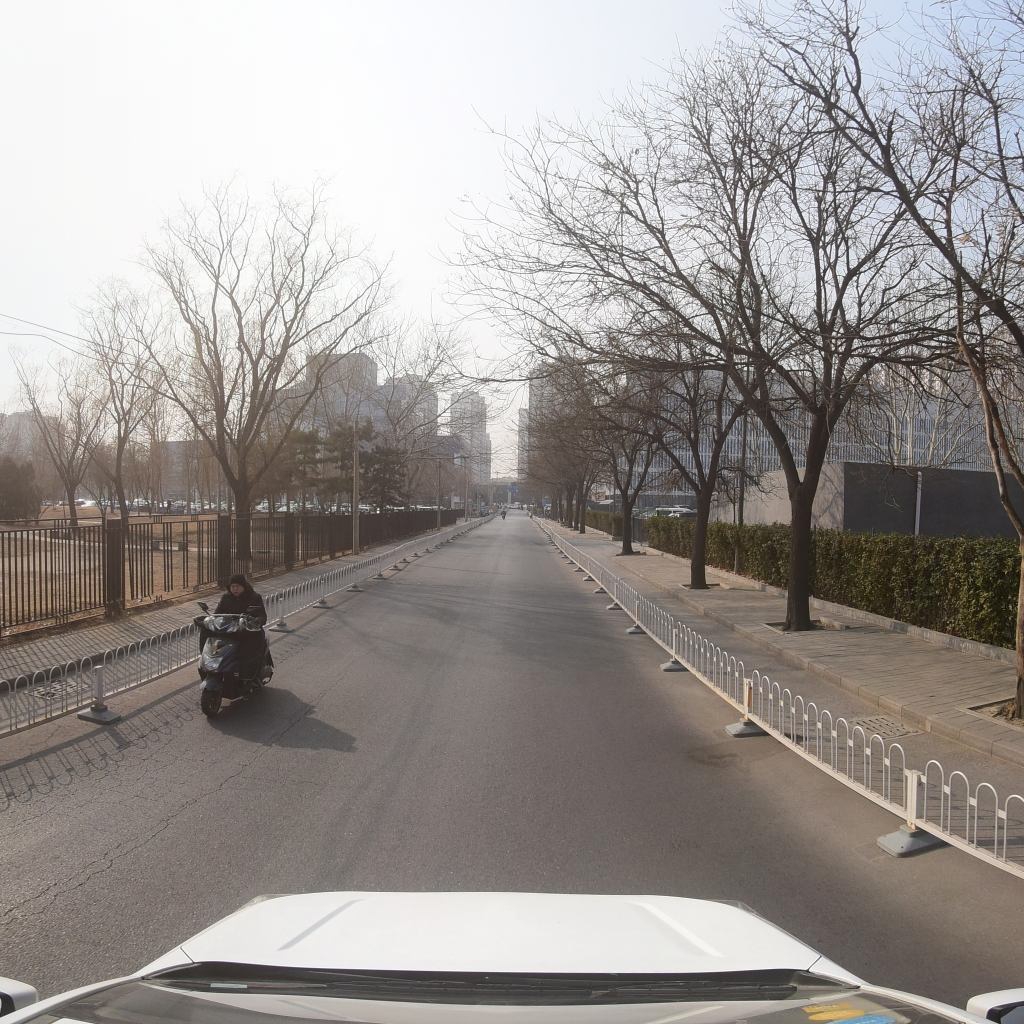
Region: Fengtai
Road damage annotations: longitudinal crack